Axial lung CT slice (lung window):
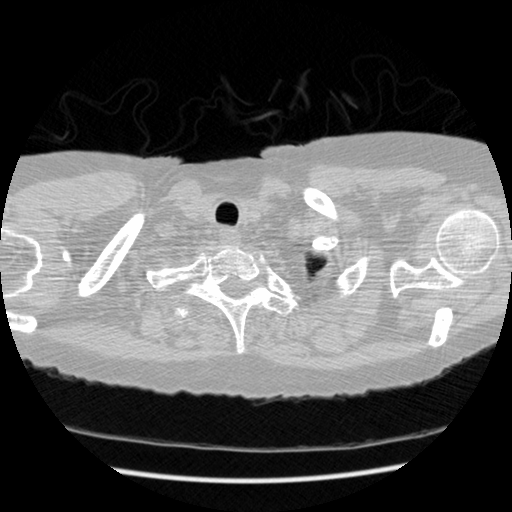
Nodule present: no